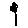
Label: flower